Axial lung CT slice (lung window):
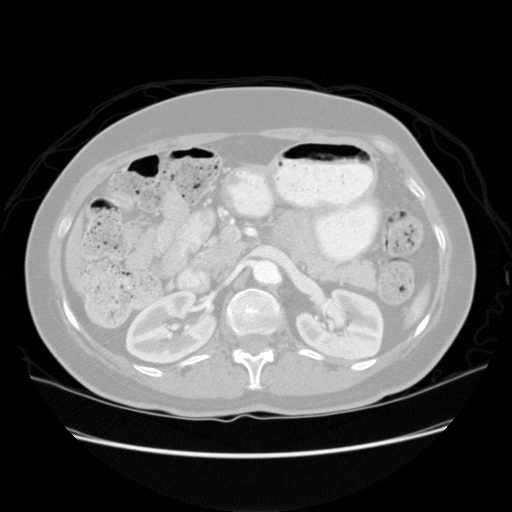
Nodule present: no